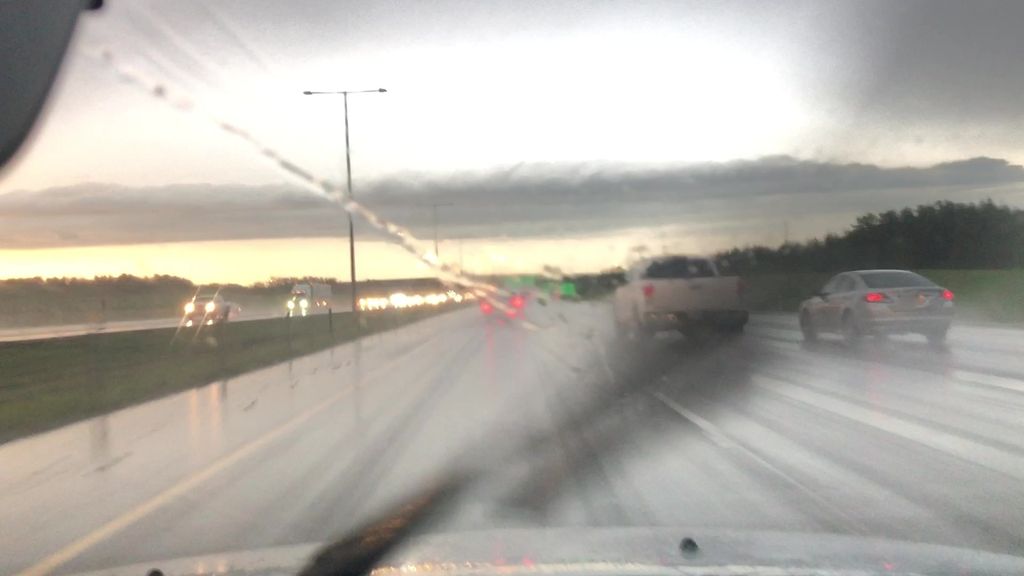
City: edmonton